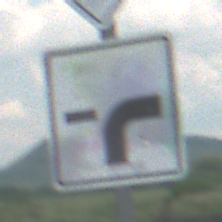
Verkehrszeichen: VerlaufVorfahrtsstrasse9
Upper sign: Vorfahrtsstrasse
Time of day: MorningAfternoon
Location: Outdoor (Nature)
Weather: PartlyCloudy
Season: NotSpecified
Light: Natural